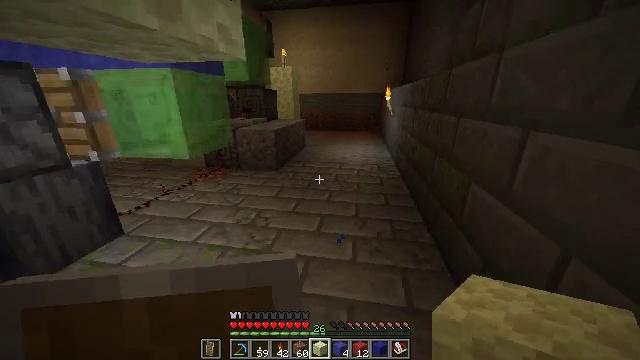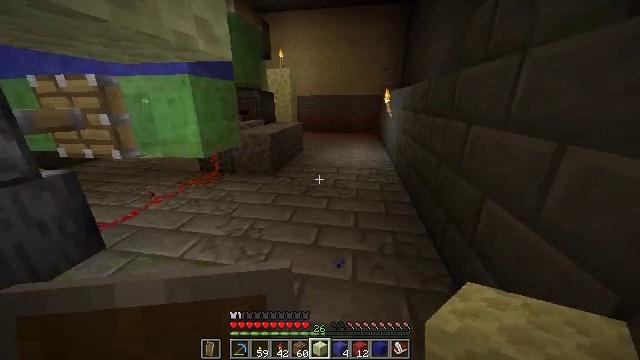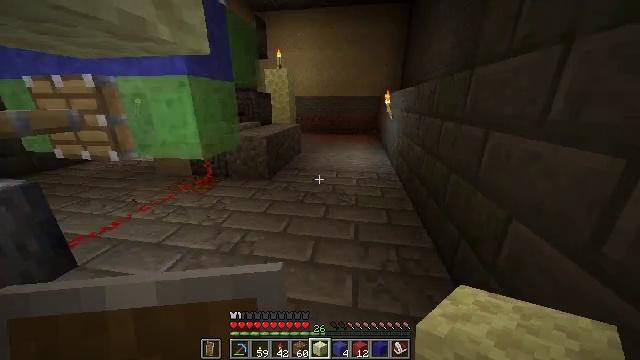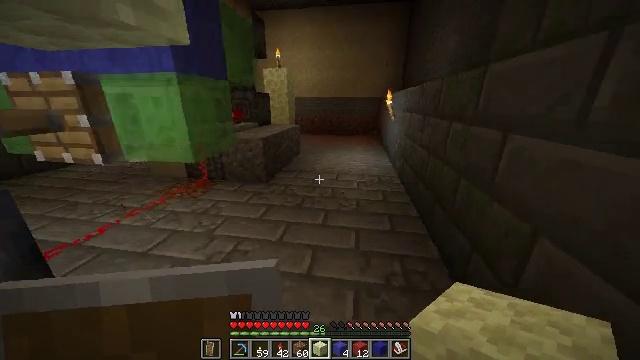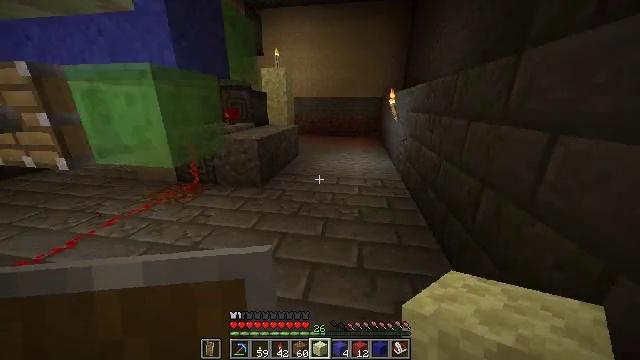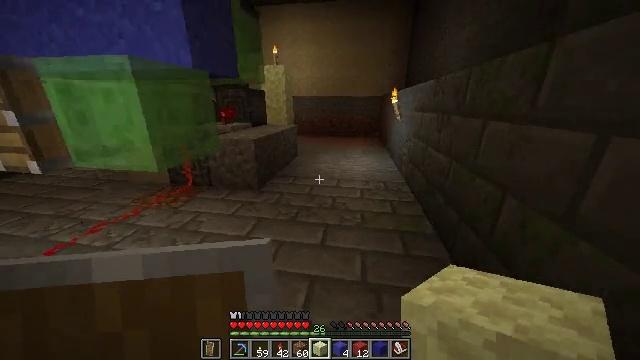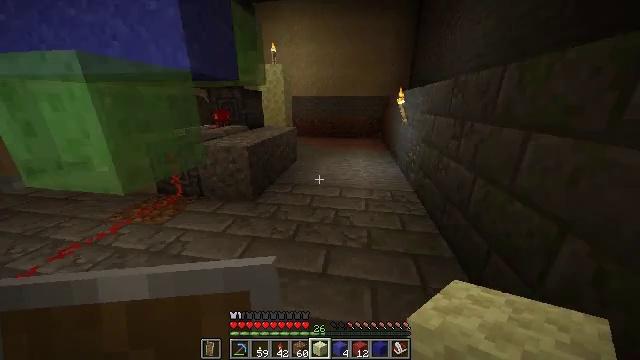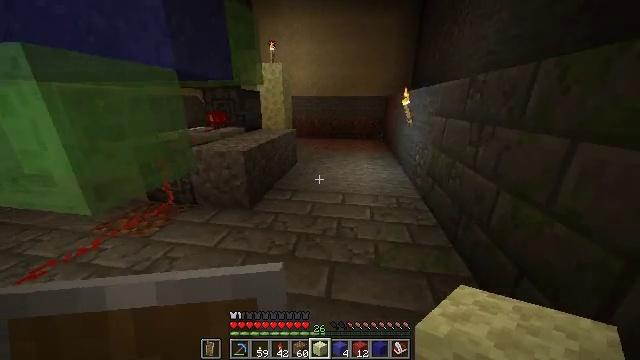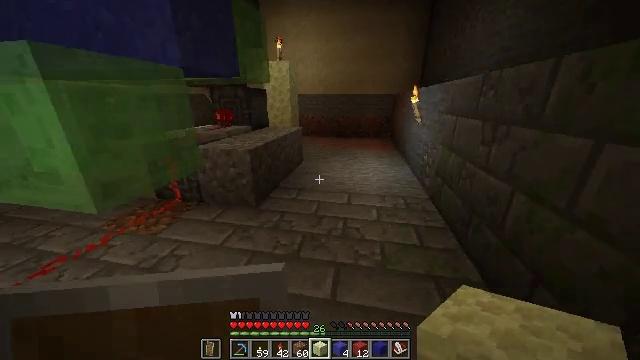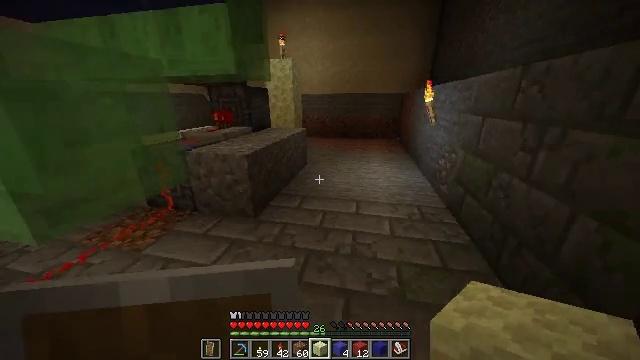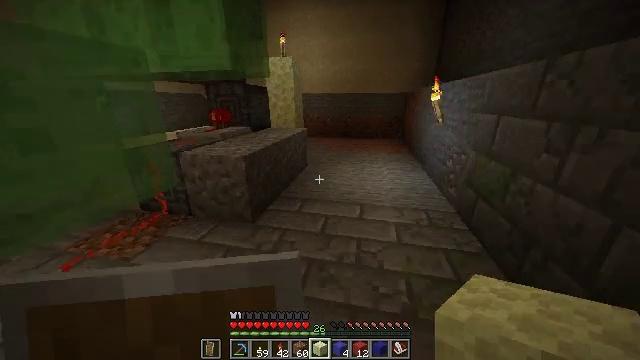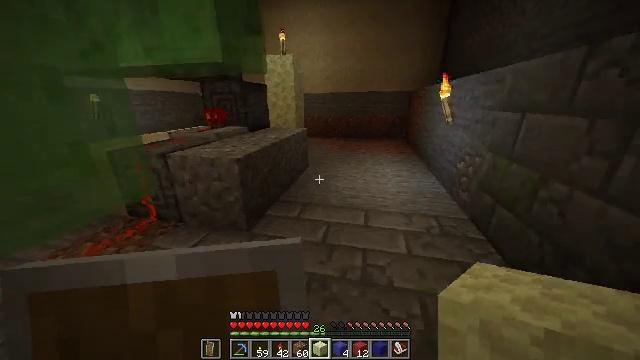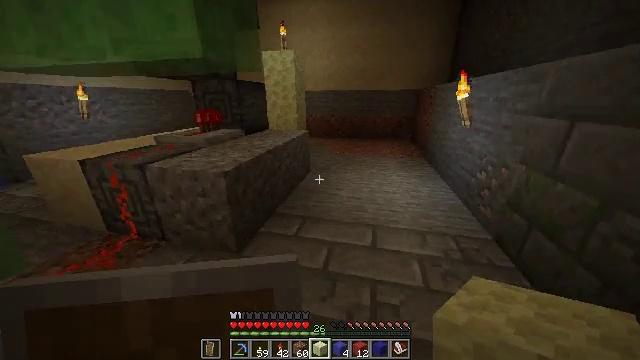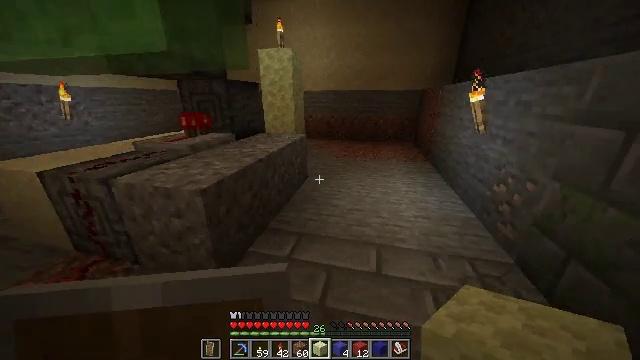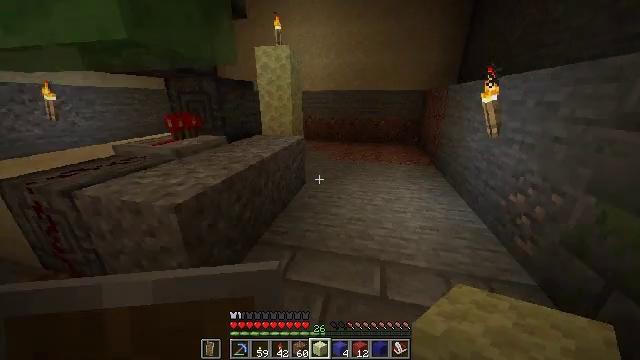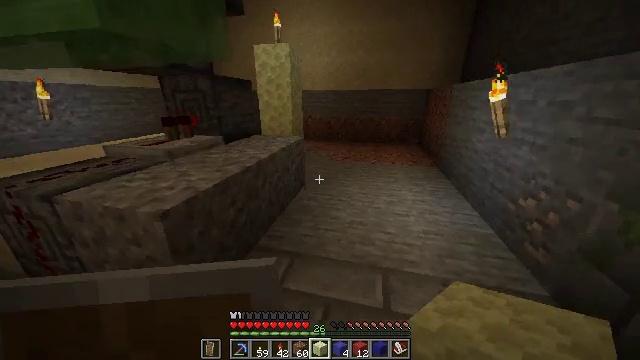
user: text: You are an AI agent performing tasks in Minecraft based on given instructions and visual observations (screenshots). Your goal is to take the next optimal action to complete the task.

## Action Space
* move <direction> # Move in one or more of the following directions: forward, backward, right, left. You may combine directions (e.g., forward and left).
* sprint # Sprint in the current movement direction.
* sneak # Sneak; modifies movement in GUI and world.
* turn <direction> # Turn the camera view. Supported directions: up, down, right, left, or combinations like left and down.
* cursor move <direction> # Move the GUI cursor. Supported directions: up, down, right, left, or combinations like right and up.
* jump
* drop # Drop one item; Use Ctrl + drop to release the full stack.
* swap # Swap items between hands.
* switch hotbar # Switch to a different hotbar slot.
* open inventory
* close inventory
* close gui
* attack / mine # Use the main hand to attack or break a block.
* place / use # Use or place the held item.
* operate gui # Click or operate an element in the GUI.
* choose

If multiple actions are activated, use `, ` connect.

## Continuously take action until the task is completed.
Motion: motion action
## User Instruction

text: Dig through mossy stone bricks.
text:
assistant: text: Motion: move forward
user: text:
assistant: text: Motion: move forward
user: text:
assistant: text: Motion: move forward
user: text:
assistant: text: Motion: move forward
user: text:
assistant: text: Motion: move forward
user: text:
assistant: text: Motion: move forward
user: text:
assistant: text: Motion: move forward
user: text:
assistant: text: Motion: move forward, turn left
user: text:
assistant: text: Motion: move forward, turn left
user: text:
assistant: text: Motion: move forward
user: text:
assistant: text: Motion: move forward
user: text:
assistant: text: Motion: move forward
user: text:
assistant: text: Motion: move forward
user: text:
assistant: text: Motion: move forward
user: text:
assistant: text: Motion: move forward
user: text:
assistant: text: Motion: move forward
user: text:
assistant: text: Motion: move forward and move right, turn left
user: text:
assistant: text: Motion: move forward and move right, turn left
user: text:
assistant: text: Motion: move forward and move right, turn left
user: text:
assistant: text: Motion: move forward and move right, turn left
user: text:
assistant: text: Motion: move forward and move right, turn left
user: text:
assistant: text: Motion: move forward and move right, turn left
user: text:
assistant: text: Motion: move forward and move right, turn left
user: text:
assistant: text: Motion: move forward and move right, turn left
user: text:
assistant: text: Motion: move forward and move right, turn left
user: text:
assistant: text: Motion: move forward and move right, turn left
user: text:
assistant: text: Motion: move forward and move right, turn left
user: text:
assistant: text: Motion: move forward and move right, turn left and down
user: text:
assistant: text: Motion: move forward and move right, turn left and down
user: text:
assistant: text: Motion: move forward and move right, turn left and down